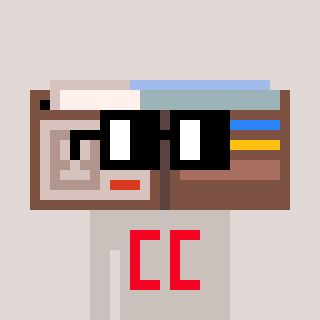
a pixel art character with square black glasses, a wallet-shaped head and a foggrey-colored body on a warm background